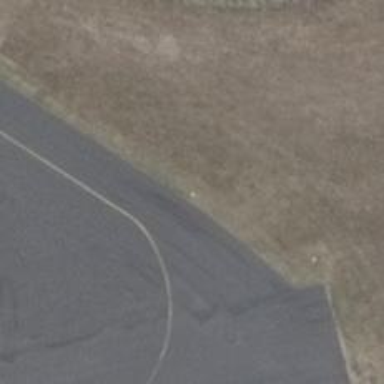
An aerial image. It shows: Taxiway edge marked with aviation lights.